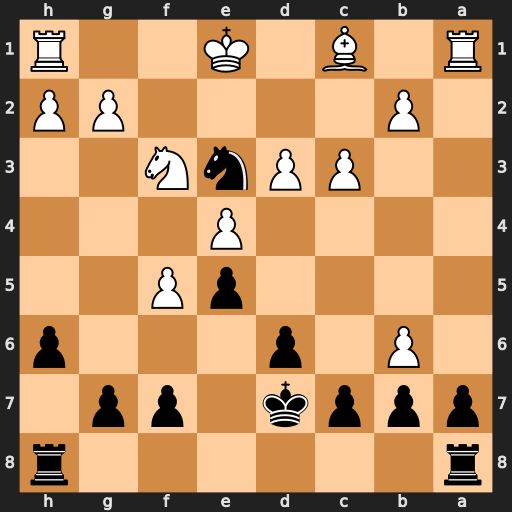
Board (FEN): r6r/pppk1pp1/1P1p3p/4pP2/4P3/2PPnN2/1P4PP/R1B1K2R
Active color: b
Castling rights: KQ
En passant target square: -
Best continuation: Nc2+ Kd1 Nxa1